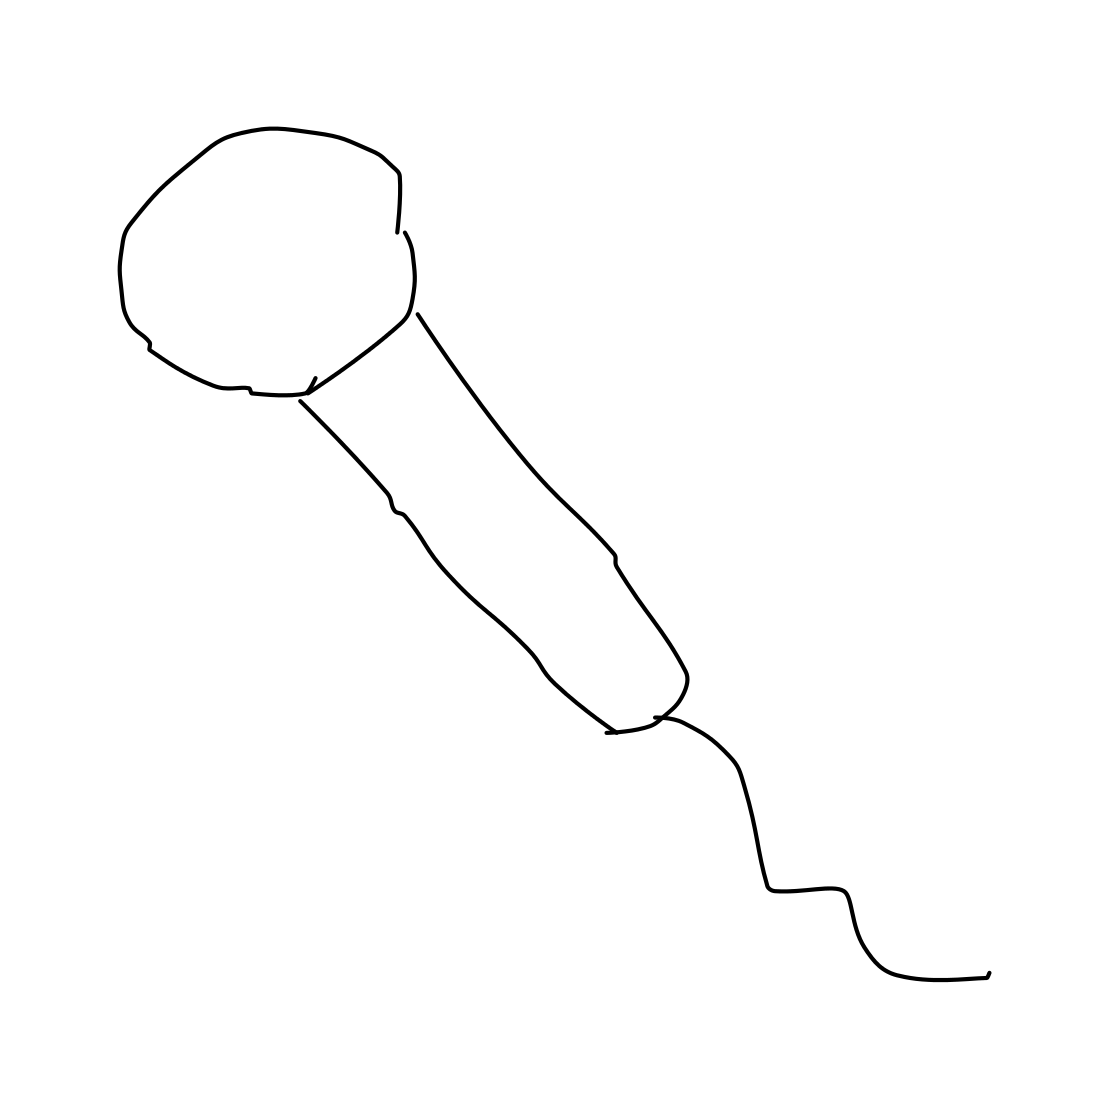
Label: microphone